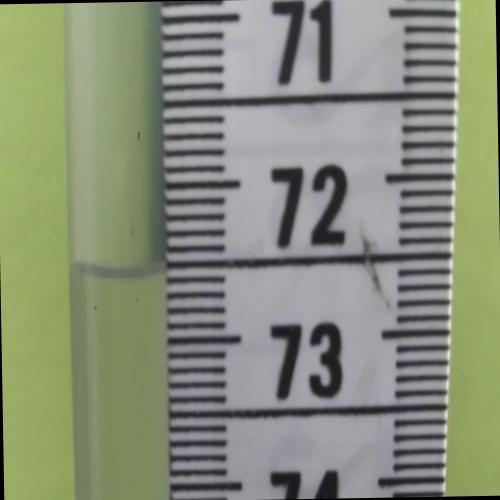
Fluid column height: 72.5 cm